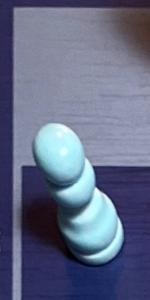
Label: Pawn_White